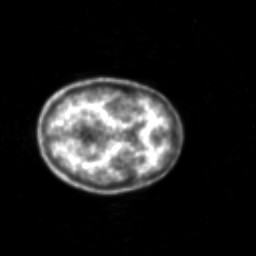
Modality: PET
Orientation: axial
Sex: female
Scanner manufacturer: siemens